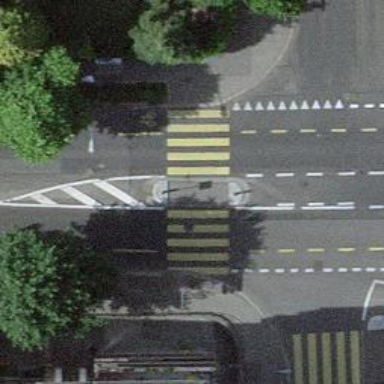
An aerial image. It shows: Uncontrolled road crossing with pedestrian island.